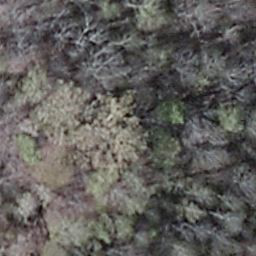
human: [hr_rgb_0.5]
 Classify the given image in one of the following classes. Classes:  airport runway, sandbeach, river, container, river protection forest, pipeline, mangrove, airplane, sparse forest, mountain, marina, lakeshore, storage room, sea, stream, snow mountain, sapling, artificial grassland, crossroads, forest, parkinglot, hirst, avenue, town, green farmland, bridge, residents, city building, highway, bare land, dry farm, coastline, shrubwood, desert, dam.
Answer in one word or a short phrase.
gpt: shrubwood